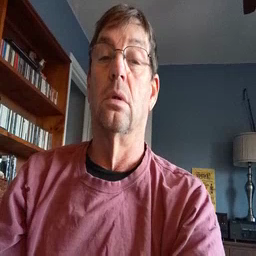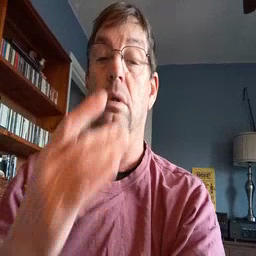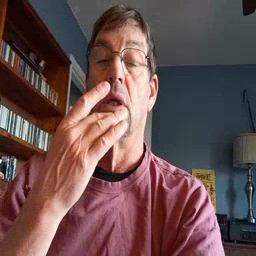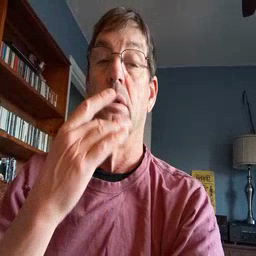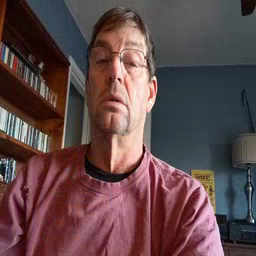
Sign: taste